Question: I am trying including the OpenEars plugin into phonegap/cordova using this plugin <URL>
I followed the Readme but i ended up with an error of missing files, all these files are not found :(

Any help/suggestion on how to integrate the library?
thank you any advice appreciated!
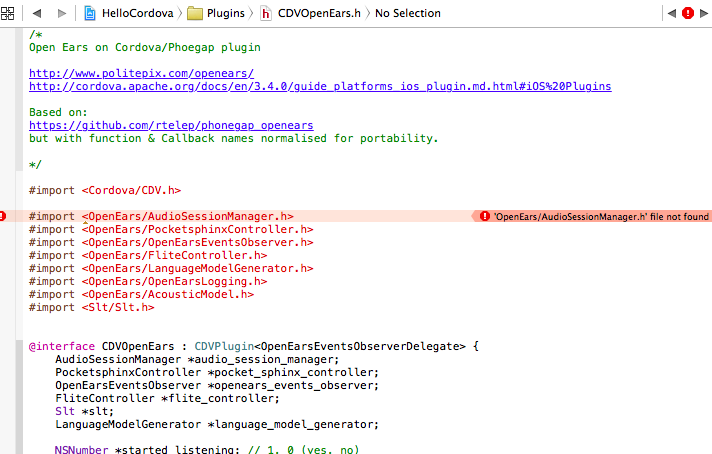
Answer: As already mentioned on a comment, new, non-backwards compatible version (2.0) of <URL> on 5th of December in 2014. This of course prevents it from working with old code such as the plugin in this case.
Basically there would be two options to get it working:
1. Use older version of OpenEars (last one was 1.7.1) but that doesn't seem to be possible as I wasn't able to download it from anywhere after extensive search.
2. Fix the code to work on newest OpenEars. It shouldn't be that hard and the code of plugin is only ~400 lines of code. Most of the changes are quite straightforward as described in the upgrade guide. Feel free to fork the project in GitHub or try to contact the original author of that plugin to make the fixes necessary.